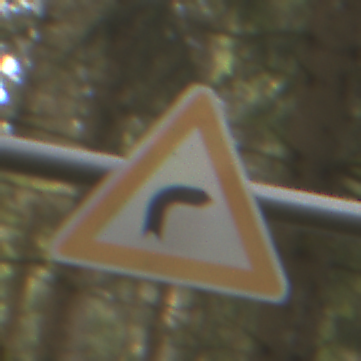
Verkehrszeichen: KurveRechts
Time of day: MorningAfternoon
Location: Outdoor (Nature)
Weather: Overcast
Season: Winter
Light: Natural